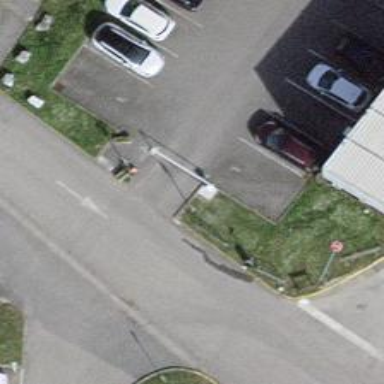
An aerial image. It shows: Lift gate barrier.